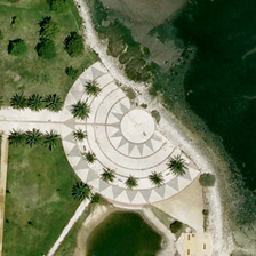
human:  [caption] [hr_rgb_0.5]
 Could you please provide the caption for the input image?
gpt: A semicircular square and a dark green sea are close together

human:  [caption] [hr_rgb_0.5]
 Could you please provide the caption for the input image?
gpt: Half circle square and dark green sea close together

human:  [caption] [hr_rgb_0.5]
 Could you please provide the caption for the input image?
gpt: Many green trees are around a half circle square near the river.

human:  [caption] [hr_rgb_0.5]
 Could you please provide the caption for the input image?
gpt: A semicircular square and a deep green sea were pressed against each other

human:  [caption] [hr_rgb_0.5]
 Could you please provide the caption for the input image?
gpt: Many green trees surround the semicircle square by the river.